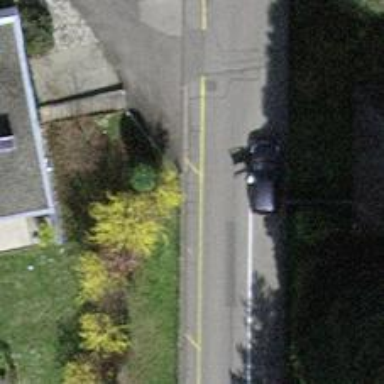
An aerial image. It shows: Sidewalk.